Field crop: tomato
Growth stage: 1
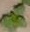
Species: solanum